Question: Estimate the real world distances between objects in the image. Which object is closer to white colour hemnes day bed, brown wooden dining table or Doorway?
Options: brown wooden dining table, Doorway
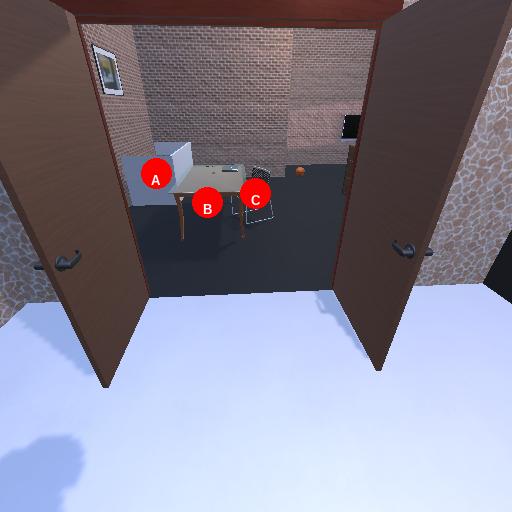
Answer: brown wooden dining table